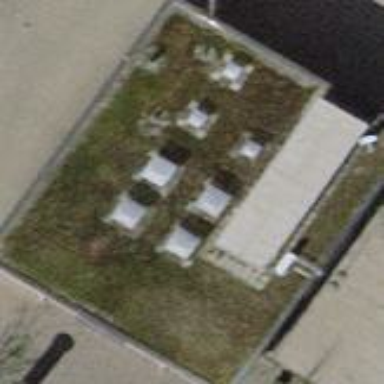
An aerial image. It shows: Part of the building is designated for commercial use.